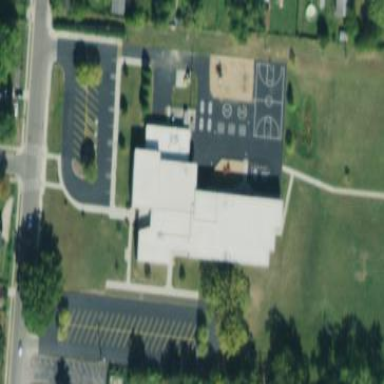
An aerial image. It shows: School.